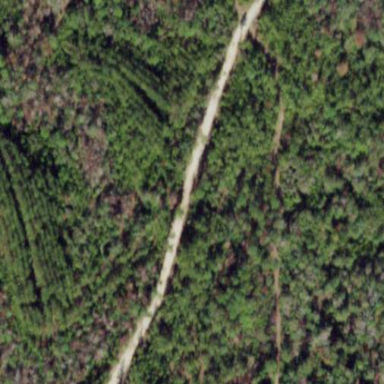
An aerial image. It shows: Forest with needle-leaved trees.